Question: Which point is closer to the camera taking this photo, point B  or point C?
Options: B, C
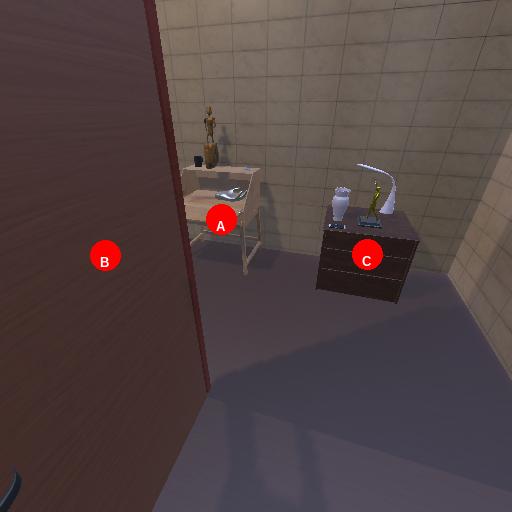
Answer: B